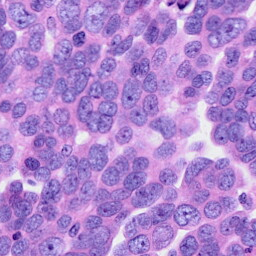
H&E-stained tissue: Ovarian